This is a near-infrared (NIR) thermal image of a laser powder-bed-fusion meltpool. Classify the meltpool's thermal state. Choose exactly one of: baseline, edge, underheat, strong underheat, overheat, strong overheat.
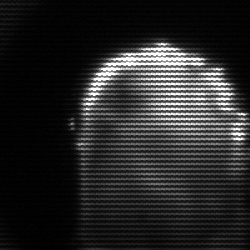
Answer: baseline